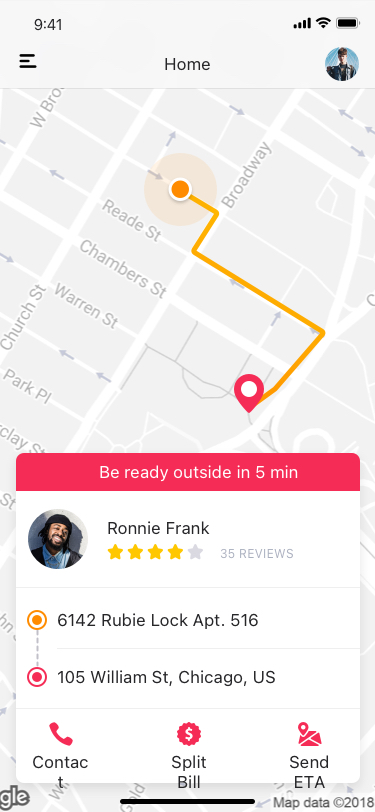
Text in this UI design:
Ronnie Frank
35 reviews
6142 Rubie Lock Apt. 516
105 William St, Chicago, US
Contact
Be ready outside in 5 min
Split Bill
Send ETA
Home